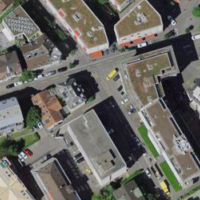
EUNIS habitat code: 54
Species observed at this site:
Campanula trachelium
Daucus carota